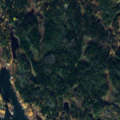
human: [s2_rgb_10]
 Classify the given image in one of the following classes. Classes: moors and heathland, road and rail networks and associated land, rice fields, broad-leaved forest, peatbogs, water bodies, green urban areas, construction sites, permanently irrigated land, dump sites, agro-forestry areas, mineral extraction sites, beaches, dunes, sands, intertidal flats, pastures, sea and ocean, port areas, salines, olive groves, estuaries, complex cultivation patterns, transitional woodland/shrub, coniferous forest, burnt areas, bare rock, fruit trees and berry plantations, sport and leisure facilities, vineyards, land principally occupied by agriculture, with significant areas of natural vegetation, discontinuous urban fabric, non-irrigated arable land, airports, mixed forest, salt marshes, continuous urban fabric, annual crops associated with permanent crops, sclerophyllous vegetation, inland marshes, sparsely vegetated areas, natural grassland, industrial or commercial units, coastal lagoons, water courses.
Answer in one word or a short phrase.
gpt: mixed forest, sea and ocean